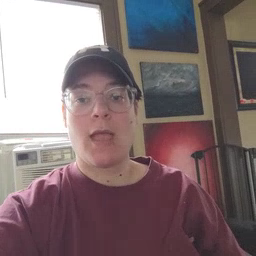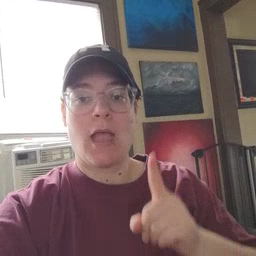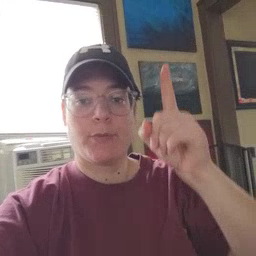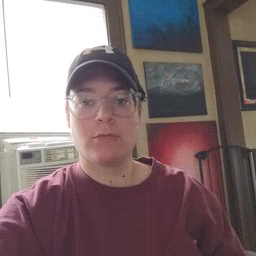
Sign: up